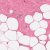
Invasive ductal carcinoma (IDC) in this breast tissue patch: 0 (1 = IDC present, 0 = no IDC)